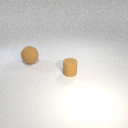
large brown rubber sphere to the left of small brown rubber cylinder